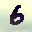
Label: 6